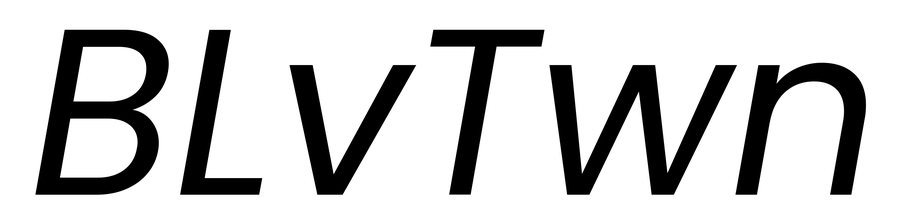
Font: Poppins-Italic